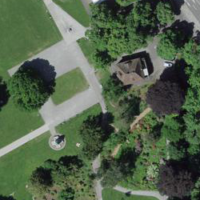
EUNIS habitat code: 53
Species observed at this site:
Certhia brachydactyla
Allium ursinum
Corvus corone
Podiceps cristatus
Cyanistes caeruleus
Fulica atra
Fagus sylvatica
Anas platyrhynchos
Sturnus vulgaris
Chloris chloris
Phylloscopus humei
Fringilla coelebs
Passer domesticus
Aruncus dioicus
Turdus merula
Chroicocephalus ridibundus
Phalacrocorax carbo
Cygnus olor
Parus major
Milvus migrans
Sitta europaea
Columba livia
Motacilla alba
Ficedula hypoleuca